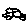
Label: car